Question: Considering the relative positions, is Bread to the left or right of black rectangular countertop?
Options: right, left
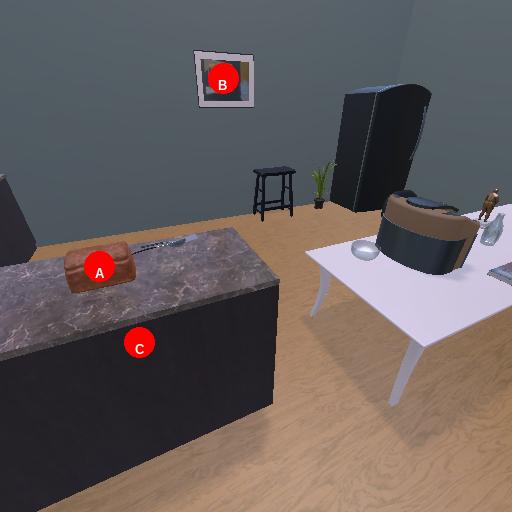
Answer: right